Field crop: tomato
Growth stage: 2
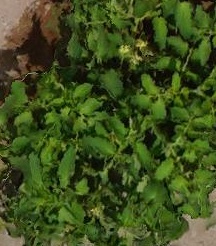
Species: tomato